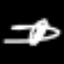
Label: pencil